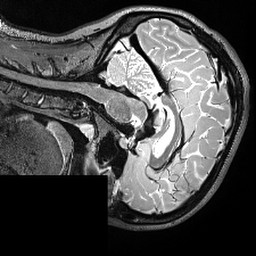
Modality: T2w
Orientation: sagittal
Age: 21
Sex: female